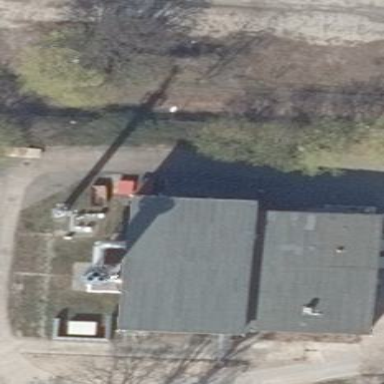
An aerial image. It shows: Service building with gas-powered generator.